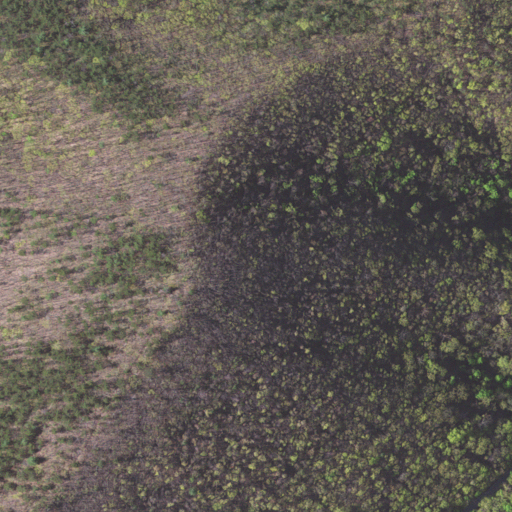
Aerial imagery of mountain in Virginia named Twelve O'clock Knob containing deciduous forest, mixed forest, evergreen forest, and open development